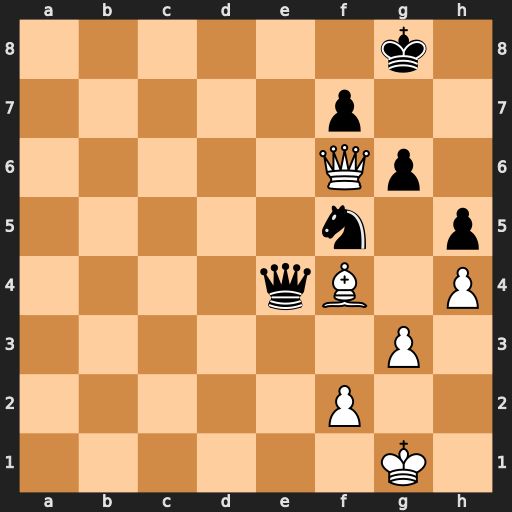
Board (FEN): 6k1/5p2/5Qp1/5n1p/4qB1P/6P1/5P2/6K1
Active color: w
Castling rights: -
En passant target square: -
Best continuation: Be5 Qxe5 Qxe5